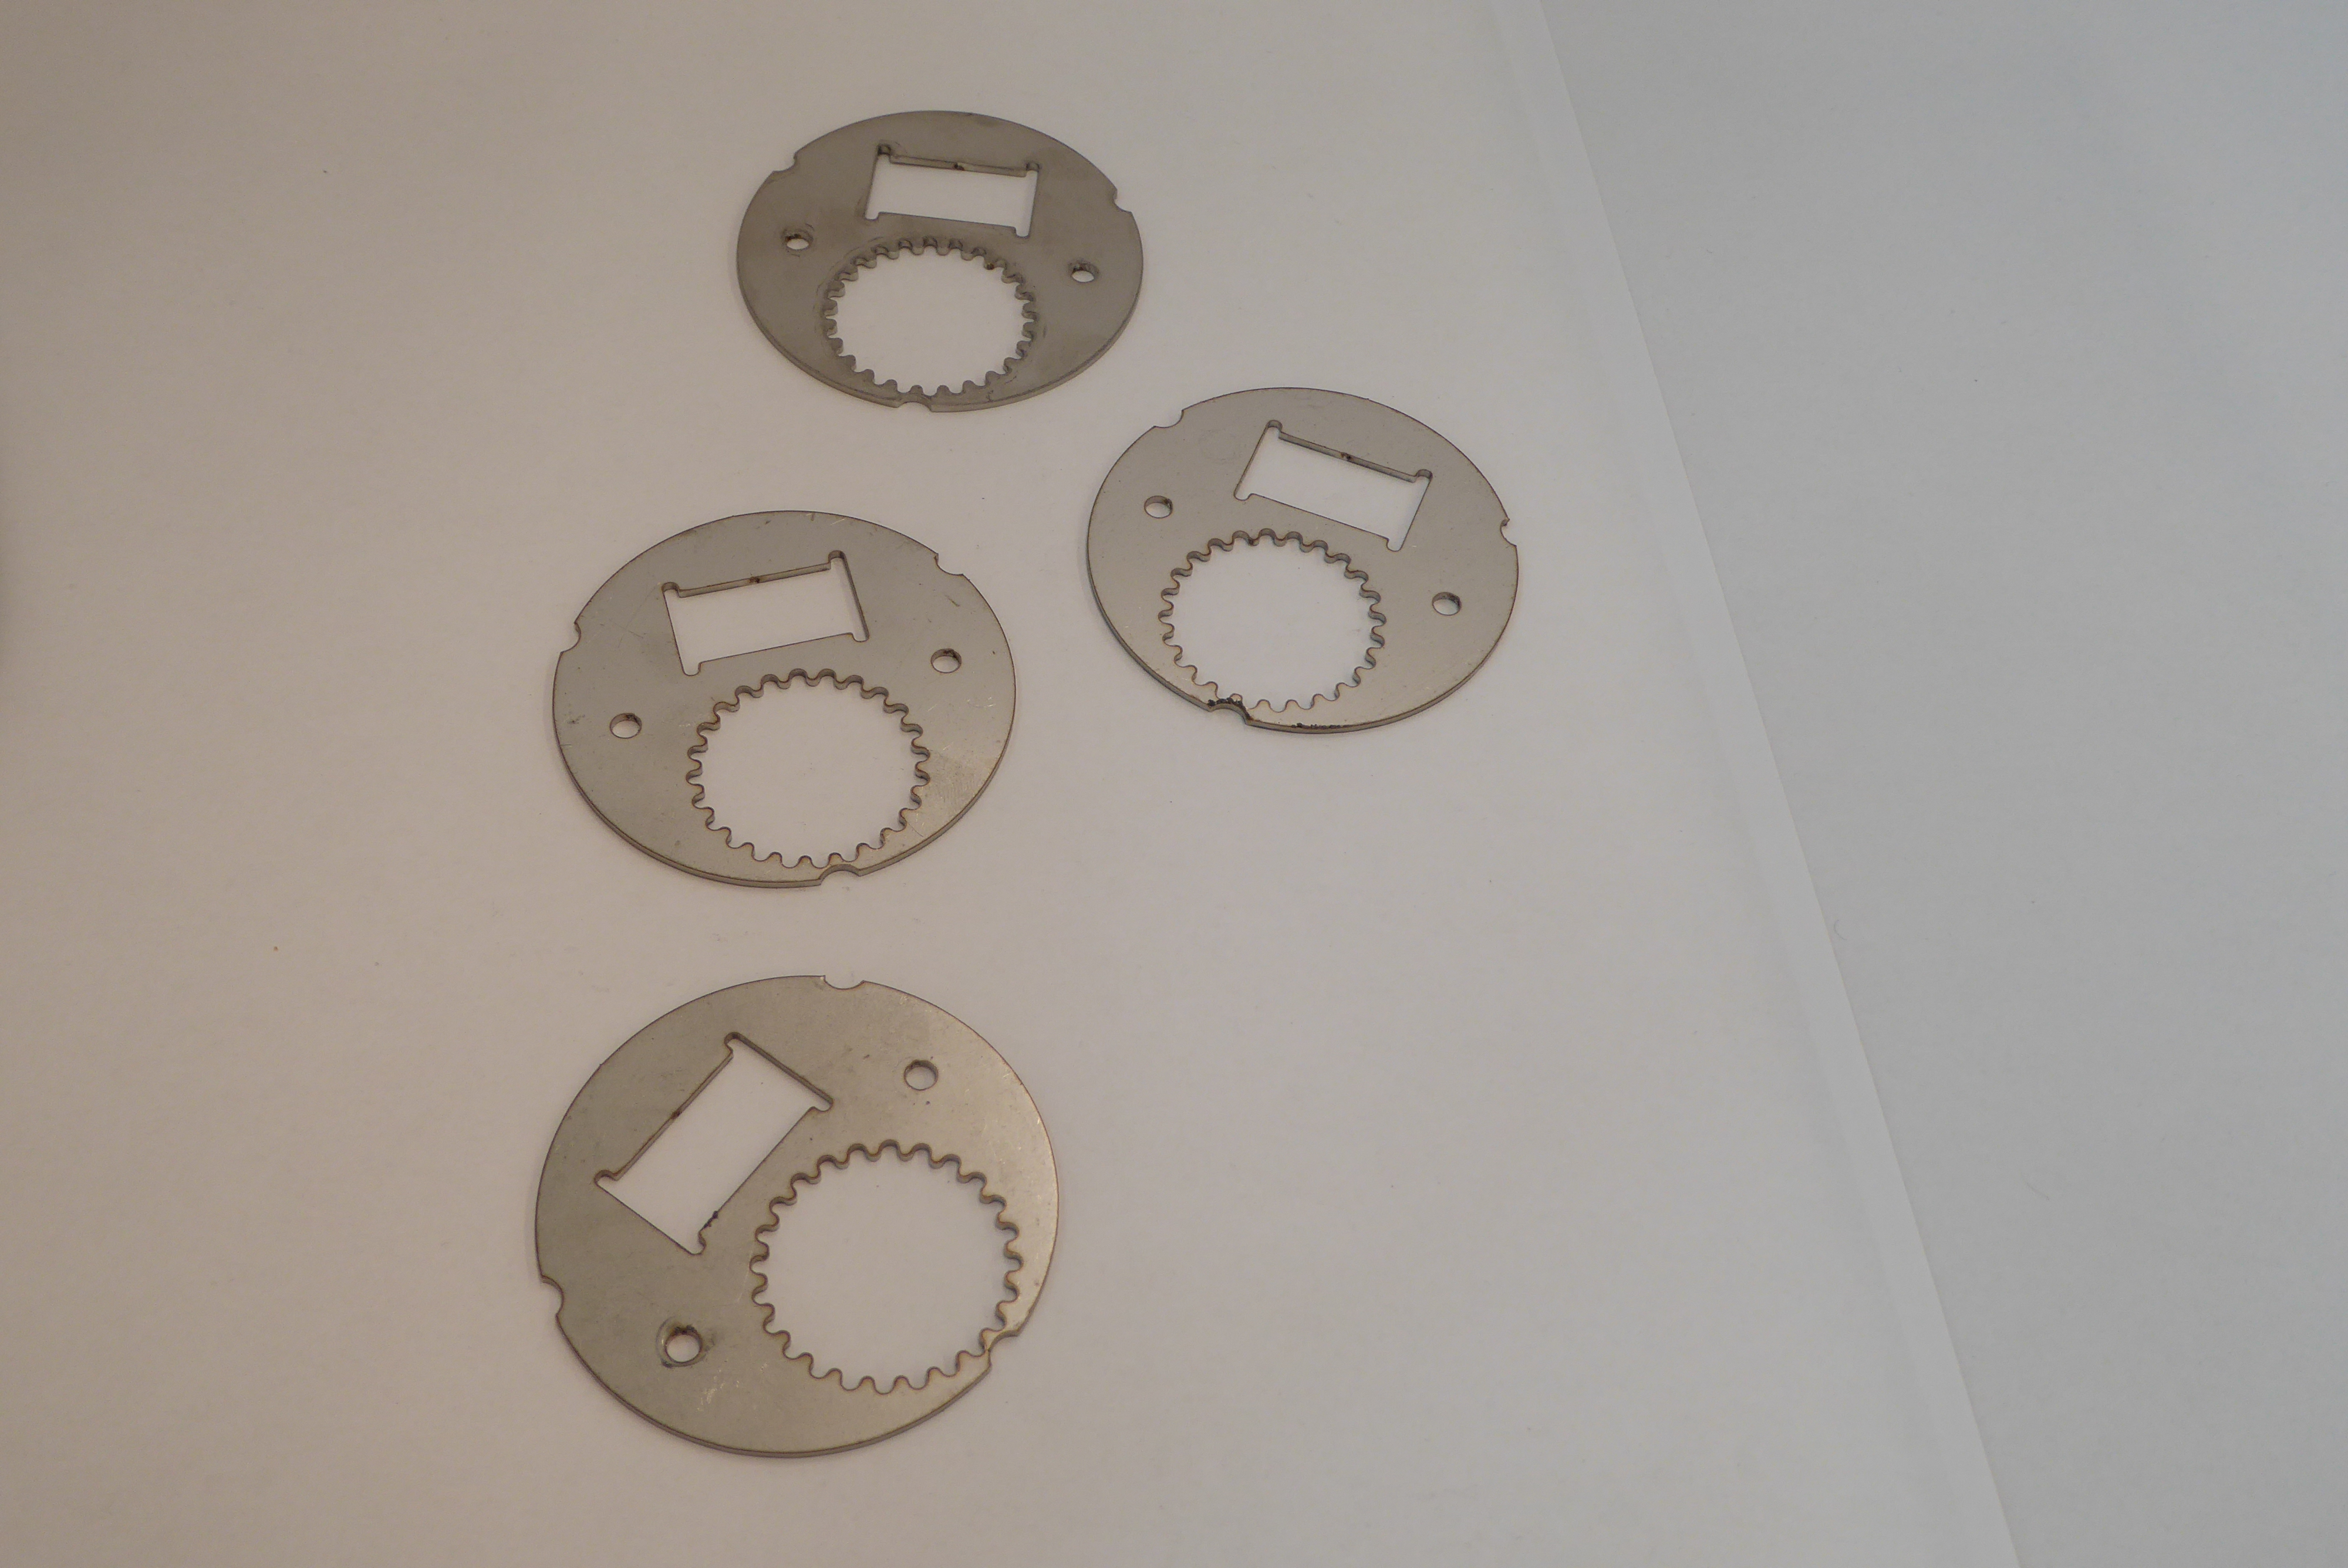
Label: Bottle Opener - Inlay